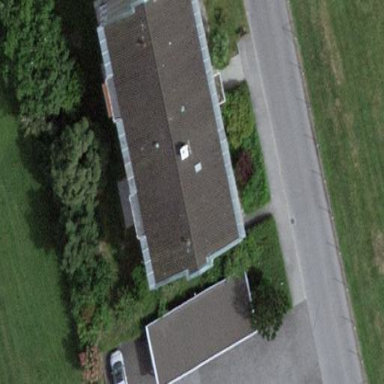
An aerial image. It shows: Hostel building.